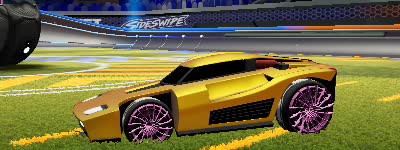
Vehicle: breakout